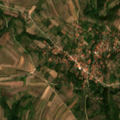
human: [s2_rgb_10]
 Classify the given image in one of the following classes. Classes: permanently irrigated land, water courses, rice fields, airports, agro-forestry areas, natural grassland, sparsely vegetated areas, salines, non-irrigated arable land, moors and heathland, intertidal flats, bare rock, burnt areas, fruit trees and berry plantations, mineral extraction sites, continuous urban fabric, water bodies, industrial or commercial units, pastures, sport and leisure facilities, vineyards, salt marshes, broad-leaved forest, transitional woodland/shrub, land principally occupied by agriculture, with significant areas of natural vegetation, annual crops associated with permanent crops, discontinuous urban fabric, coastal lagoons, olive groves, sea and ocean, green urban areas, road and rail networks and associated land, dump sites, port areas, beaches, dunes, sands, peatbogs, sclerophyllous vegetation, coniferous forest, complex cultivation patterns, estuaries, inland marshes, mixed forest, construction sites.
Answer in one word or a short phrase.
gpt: complex cultivation patterns, land principally occupied by agriculture, with significant areas of natural vegetation, transitional woodland/shrub